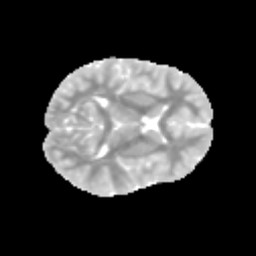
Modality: MD
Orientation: axial
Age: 9
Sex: male
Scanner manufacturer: siemens
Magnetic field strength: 3 T
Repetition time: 3.8 s
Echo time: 0.07 s